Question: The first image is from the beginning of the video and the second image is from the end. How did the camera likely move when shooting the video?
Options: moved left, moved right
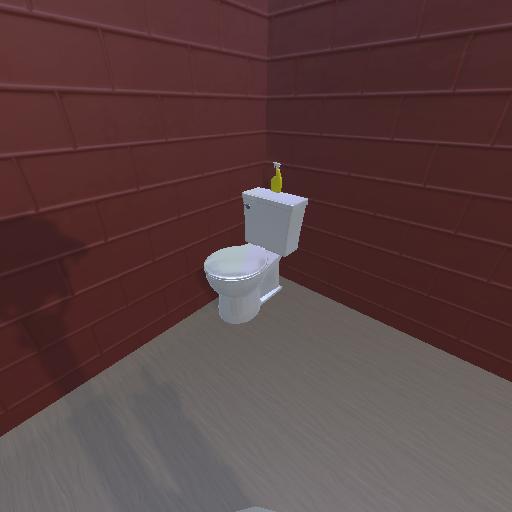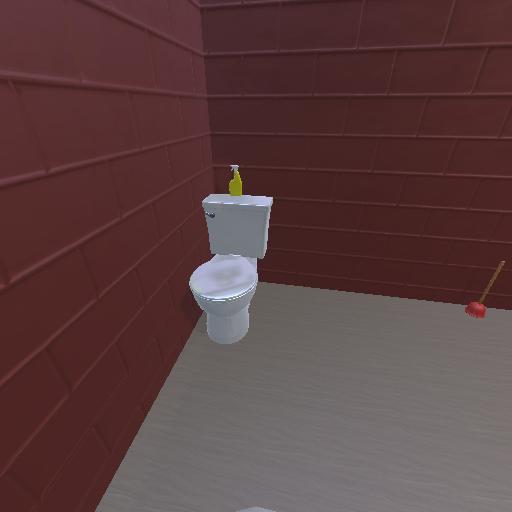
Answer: moved left